Question: I would like to have different colours for different series for 'xrange' type plots. This doesn't work when there are multiple series on the same line (same y value). Some help would be greatly appreciated.
Here's the example code block. I would like all three series to have different colours.
'''
# Create a data frame with three series
df <- data.frame(start = c(-10, -20, -30), end = c(10, 20, 30), y = rep(1, 3))
# Create a color vector with three colors
colors <- c("#FF0000", "#00FF00", "#0000FF")
highchart() %>%
hc_plotOptions(xrange = list(grouping = FALSE, colorByPoint = TRUE),
enableMouseTracking = TRUE,
column = list(dataLabels = list(enabled = TRUE))) %>%
hc_add_series(df[1, ], "xrange", color = colors[1], hcaes(x = start, x2 = end, y = y), name = "Series 1") %>%
hc_add_series(df[2, ], "xrange", color = colors[2], hcaes(x = start, x2 = end, y = y), name = "Series 2") %>%
hc_add_series(df[3, ], "xrange", color = colors[3], hcaes(x = start, x2 = end, y = y), name = "Series 3") %>%
hc_xAxis(min = -100, max = 100, title = FALSE, plotLines = list(list(value = 0)))
'''
I would ideally have something like this.

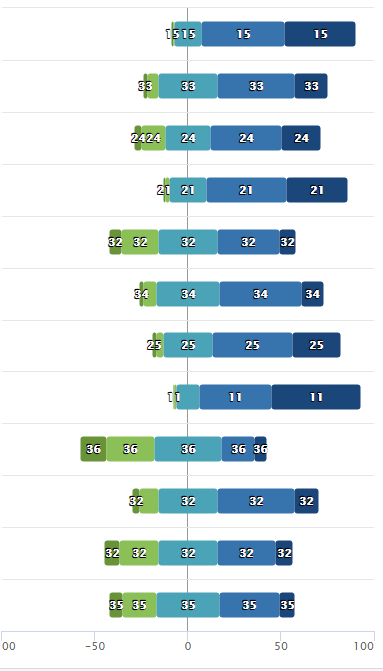
Answer: Do you mean something like this?
'''
# Create a data frame with three series
df <- data.frame(start = c(-10, -0, 20), end = c(0, 20, 30), y = rep(1, 3))
# Create a color vector with three colors
colors <- c("#FF0000", "#00FF00", "#0000FF")
highchart() %>%
hc_plotOptions(xrange = list(grouping = FALSE, colorByPoint = FALSE),
enableMouseTracking = TRUE,
column = list(dataLabels = list(enabled = TRUE))) %>%
hc_add_series(df[1, ], "xrange", color = colors[1], hcaes(x = start, x2 = end, y = y), name = "Series 1") %>%
hc_add_series(df[2, ], "xrange", color = colors[2], hcaes(x = start, x2 = end, y = y), name = "Series 2") %>%
hc_add_series(df[3, ], "xrange", color = colors[3], hcaes(x = start, x2 = end, y = y), name = "Series 3") %>%
hc_xAxis(min = -100, max = 100, title = FALSE, plotLines = list(list(value = 0)))
'''